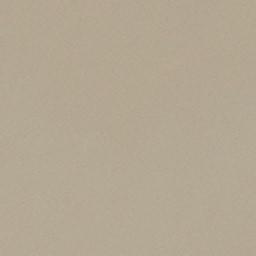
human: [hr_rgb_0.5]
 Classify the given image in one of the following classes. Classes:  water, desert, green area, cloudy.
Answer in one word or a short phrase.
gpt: desert